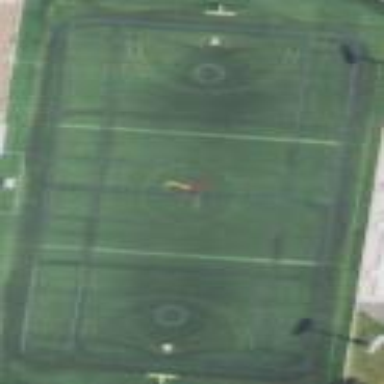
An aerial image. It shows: Pitch designated for soccer and American football.